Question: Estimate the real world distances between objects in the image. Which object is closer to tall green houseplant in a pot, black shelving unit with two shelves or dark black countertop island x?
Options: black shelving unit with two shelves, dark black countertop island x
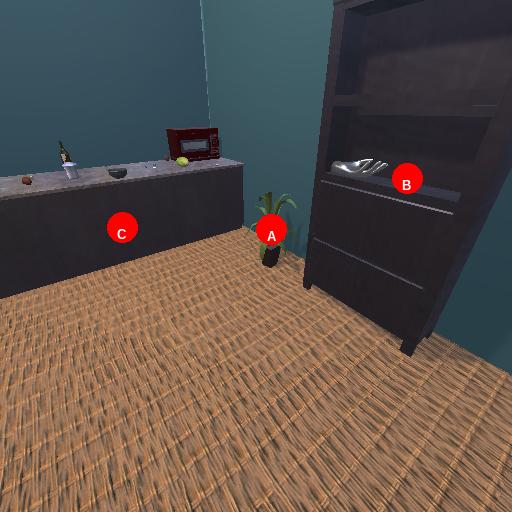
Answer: black shelving unit with two shelves